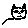
Label: cat